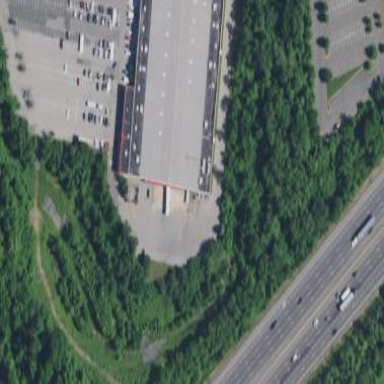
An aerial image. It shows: Retail building that houses wholesale shop.